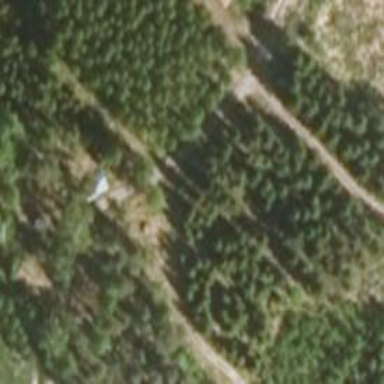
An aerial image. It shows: Shelter building.